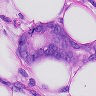
Metastatic tissue present: yes